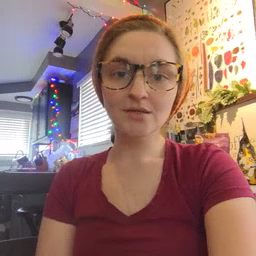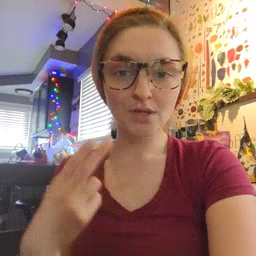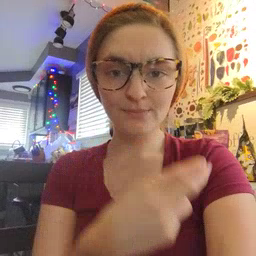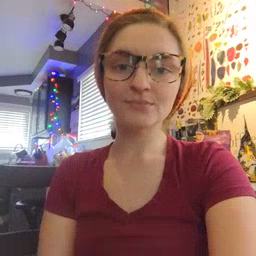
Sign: scissors